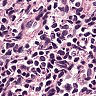
Metastatic tissue present: no